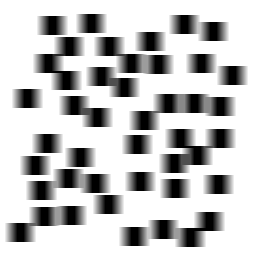
Squares: 44
Triangles: 0
Stars: 0
Total shapes: 44